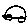
Label: car